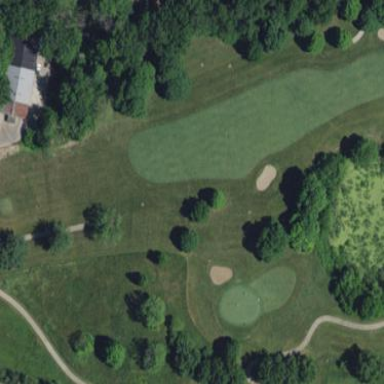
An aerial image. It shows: Golf rough area.